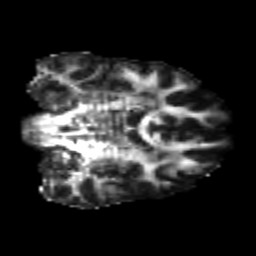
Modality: FA
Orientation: coronal
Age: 25
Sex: male
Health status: healthy
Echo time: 0.074 s